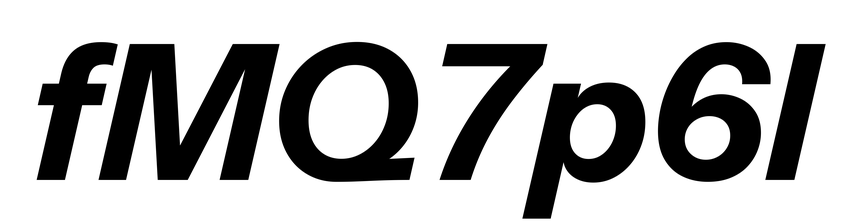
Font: InstrumentSans-Italic_Bold_Italic